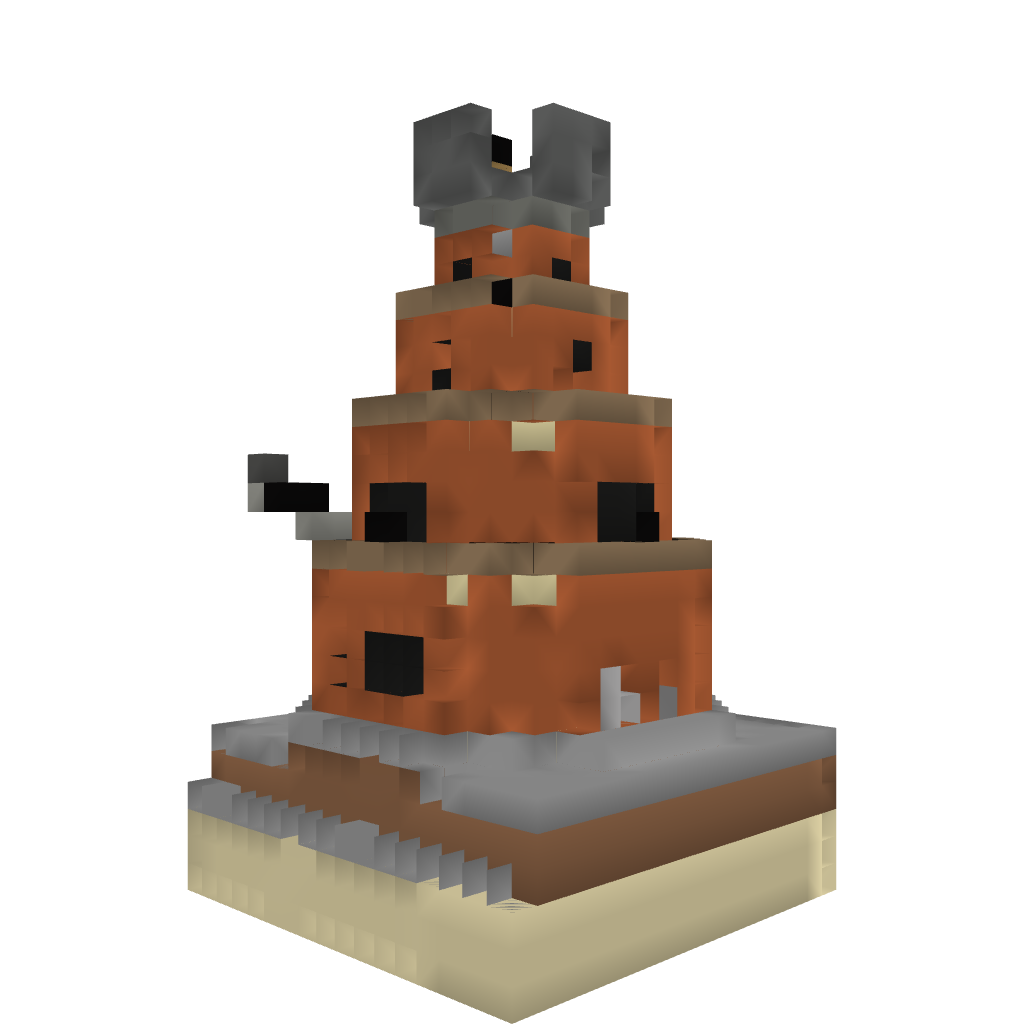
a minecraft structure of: bob sponge house¡¡